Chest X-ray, PA view. Patient: 33 years old, sex M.
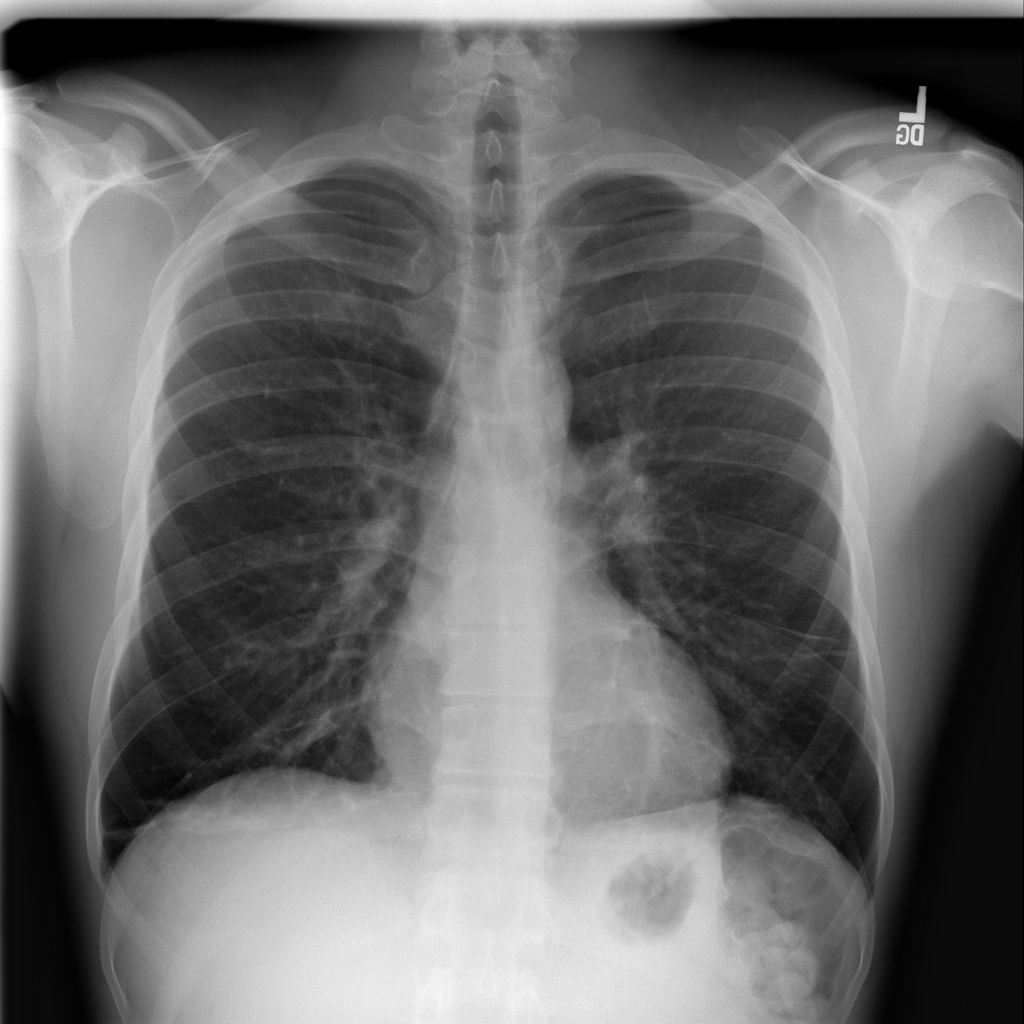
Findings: Atelectasis